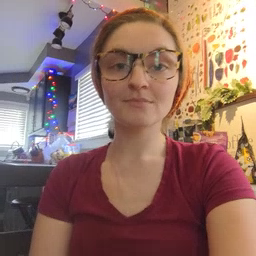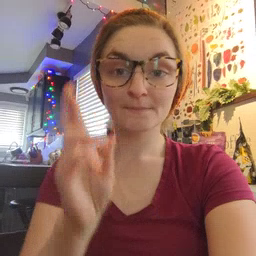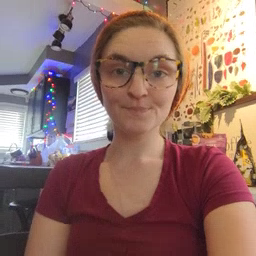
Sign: refrigerator